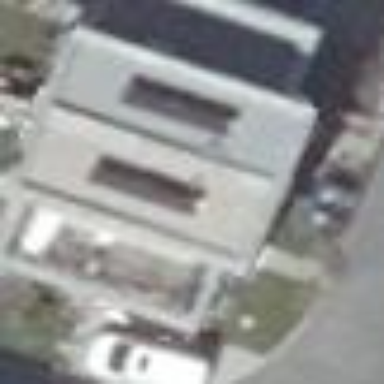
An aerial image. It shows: Semi-detached house with flat roof.